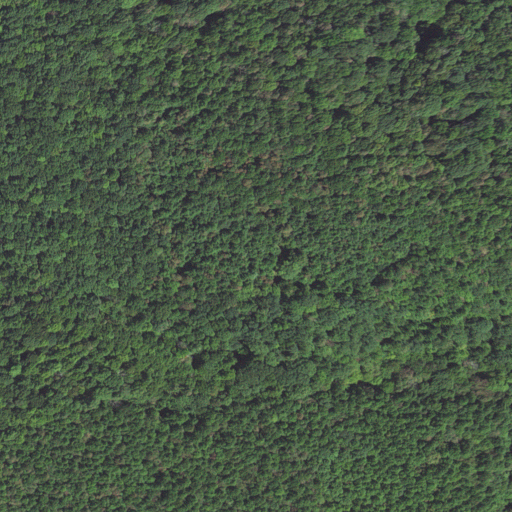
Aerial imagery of mountain in North Carolina named Rich Knob containing deciduous forest and mixed forest